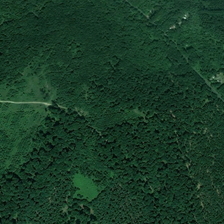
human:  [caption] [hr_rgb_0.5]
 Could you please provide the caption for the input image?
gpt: many green trees form a piece of forest .

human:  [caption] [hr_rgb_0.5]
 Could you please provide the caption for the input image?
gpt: the trees are deep green .

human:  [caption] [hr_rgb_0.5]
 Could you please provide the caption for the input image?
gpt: this is a forest .

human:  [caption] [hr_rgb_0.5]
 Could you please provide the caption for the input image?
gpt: many green trees form a piece of forest .

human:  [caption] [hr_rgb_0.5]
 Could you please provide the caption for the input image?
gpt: this is a forest .